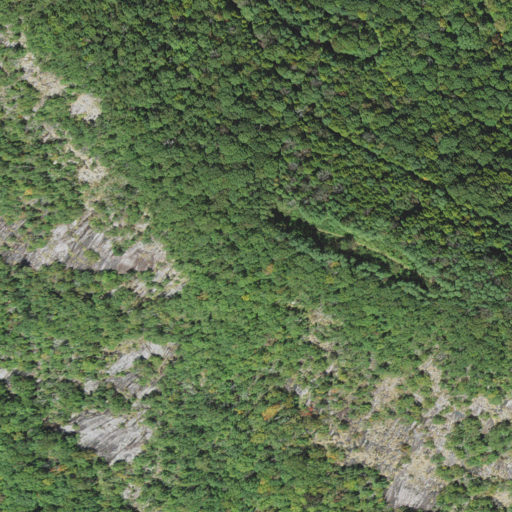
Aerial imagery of gap in North Carolina named Jones Gap containing deciduous forest, mixed forest, and shrub